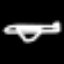
Label: airplane